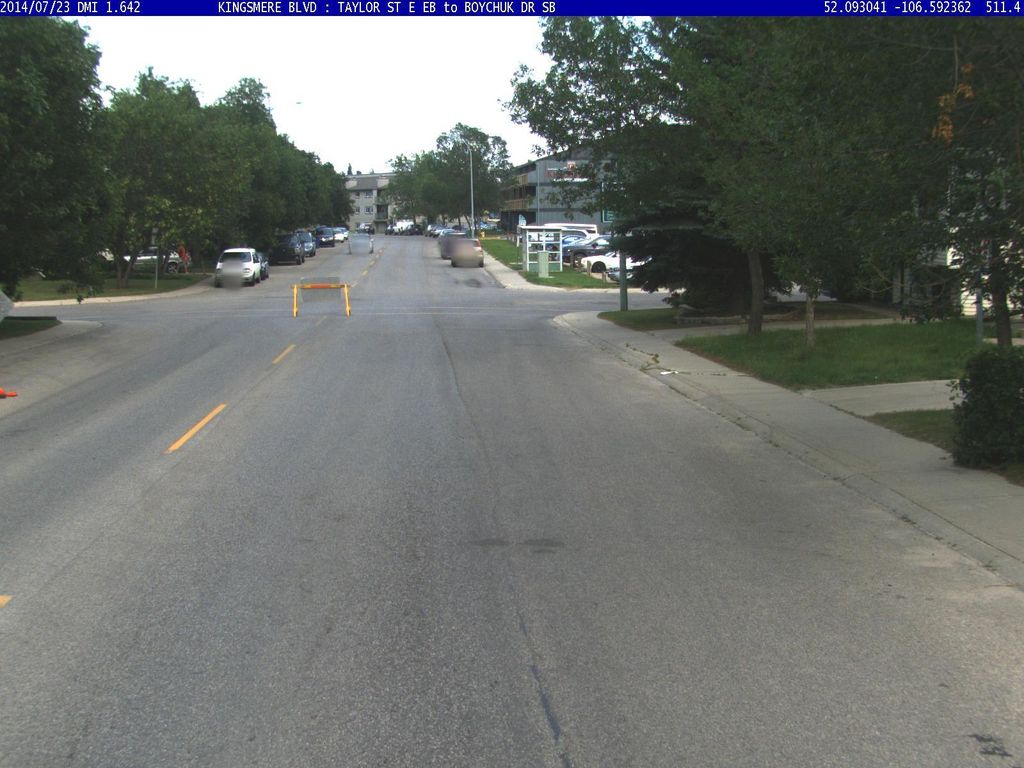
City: saskatoon